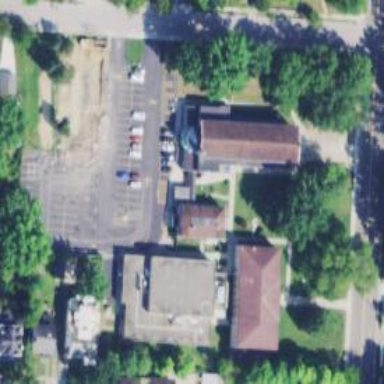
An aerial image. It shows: School.